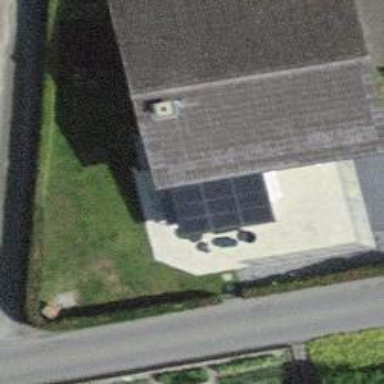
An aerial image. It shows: Solar photovoltaic panel generator.